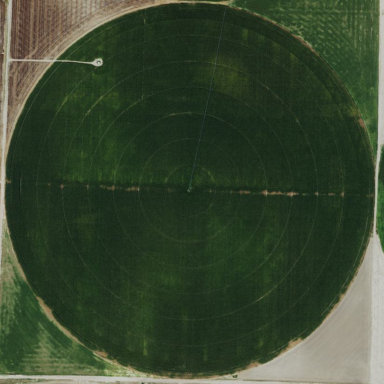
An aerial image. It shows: Farmland with irrigation using center pivot system.